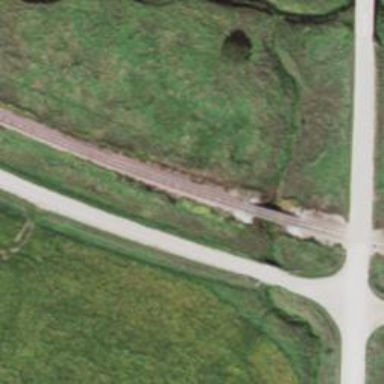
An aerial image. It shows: Railway bridge.